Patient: sex F, age 59
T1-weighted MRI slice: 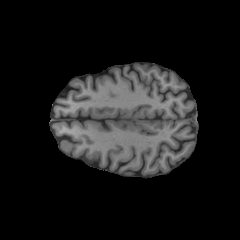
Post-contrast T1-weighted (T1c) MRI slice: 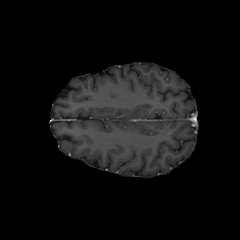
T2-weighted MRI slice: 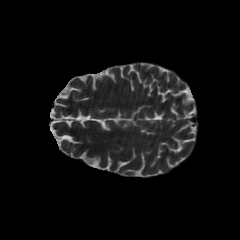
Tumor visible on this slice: no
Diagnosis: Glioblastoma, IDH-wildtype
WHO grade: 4